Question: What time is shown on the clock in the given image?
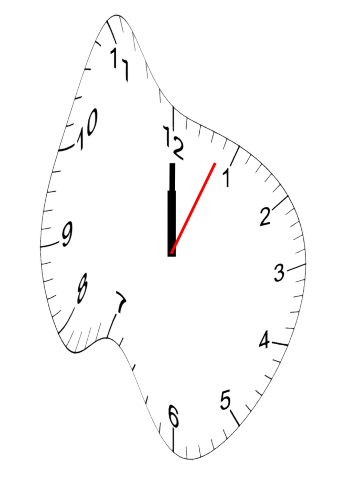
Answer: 12:00:04